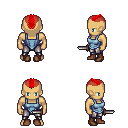
a pixel art fantasy rpg character, male body template, human, tanned skin, blue vest, metal pants, red short mohawk hairstyle, brown shoes, dagger, four views (front, back, left, right), 2x2 character sprite sheet, small pixel art, hard edges, no anti-aliasing